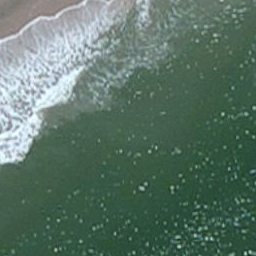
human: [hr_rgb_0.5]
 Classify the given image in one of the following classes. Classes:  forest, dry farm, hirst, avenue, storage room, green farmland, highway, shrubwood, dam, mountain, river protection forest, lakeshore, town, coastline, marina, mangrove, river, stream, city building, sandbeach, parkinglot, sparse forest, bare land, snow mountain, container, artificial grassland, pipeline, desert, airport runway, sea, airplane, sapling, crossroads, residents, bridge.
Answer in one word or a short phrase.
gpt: coastline